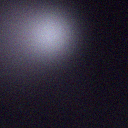
Screen state: off